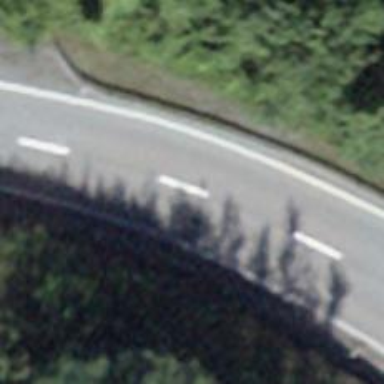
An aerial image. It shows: Secondary road with asphalt surface.